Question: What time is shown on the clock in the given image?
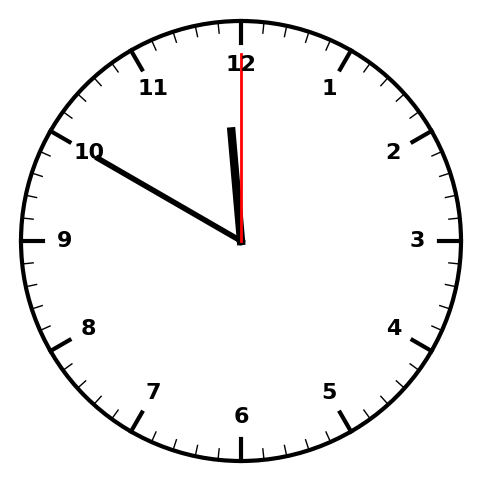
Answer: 11:50:00